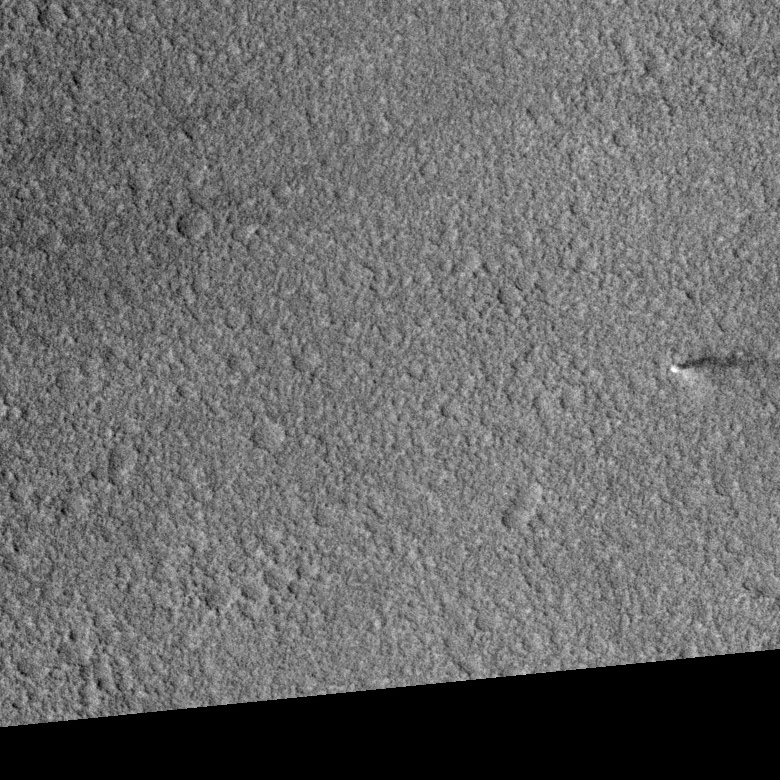
Label: dustdevil